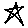
Label: star